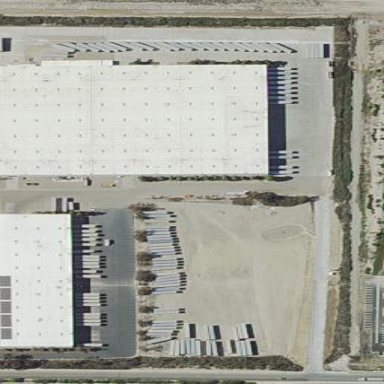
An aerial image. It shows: Warehouse building.